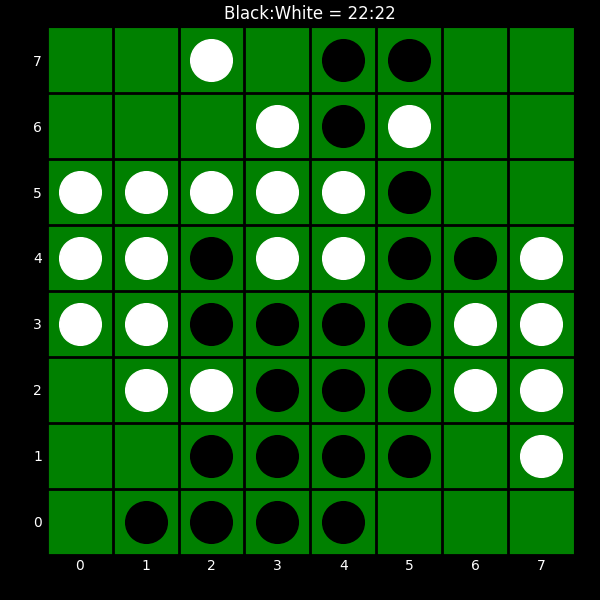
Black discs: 22
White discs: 22